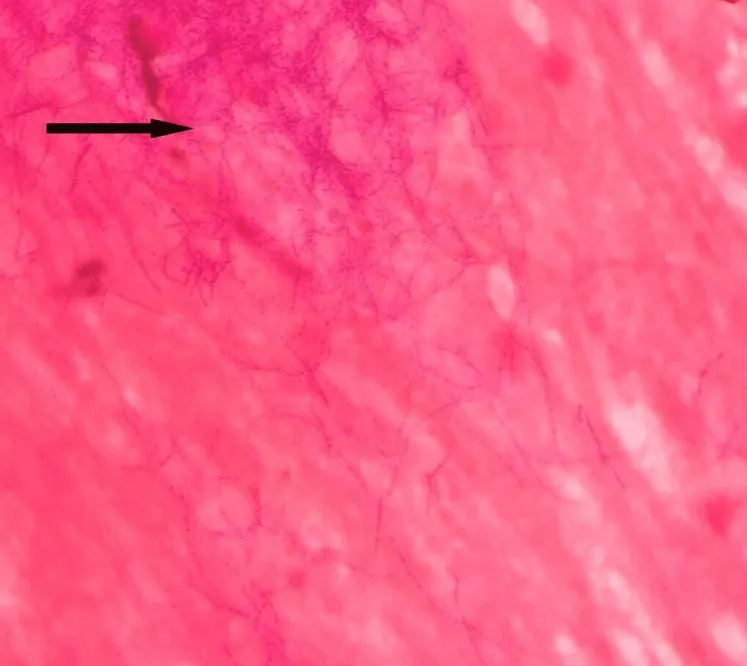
Gram stain of the sputum sample. . Gram stain - showing multiple Gram-positive beaded branching filamentous rods.
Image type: pathology (gram)